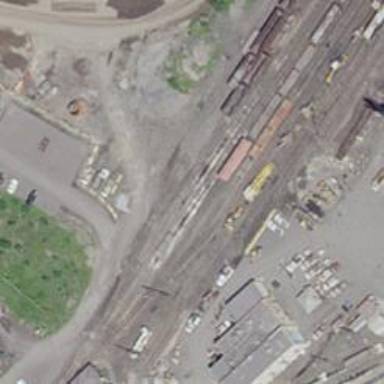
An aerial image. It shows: Rail spur service.